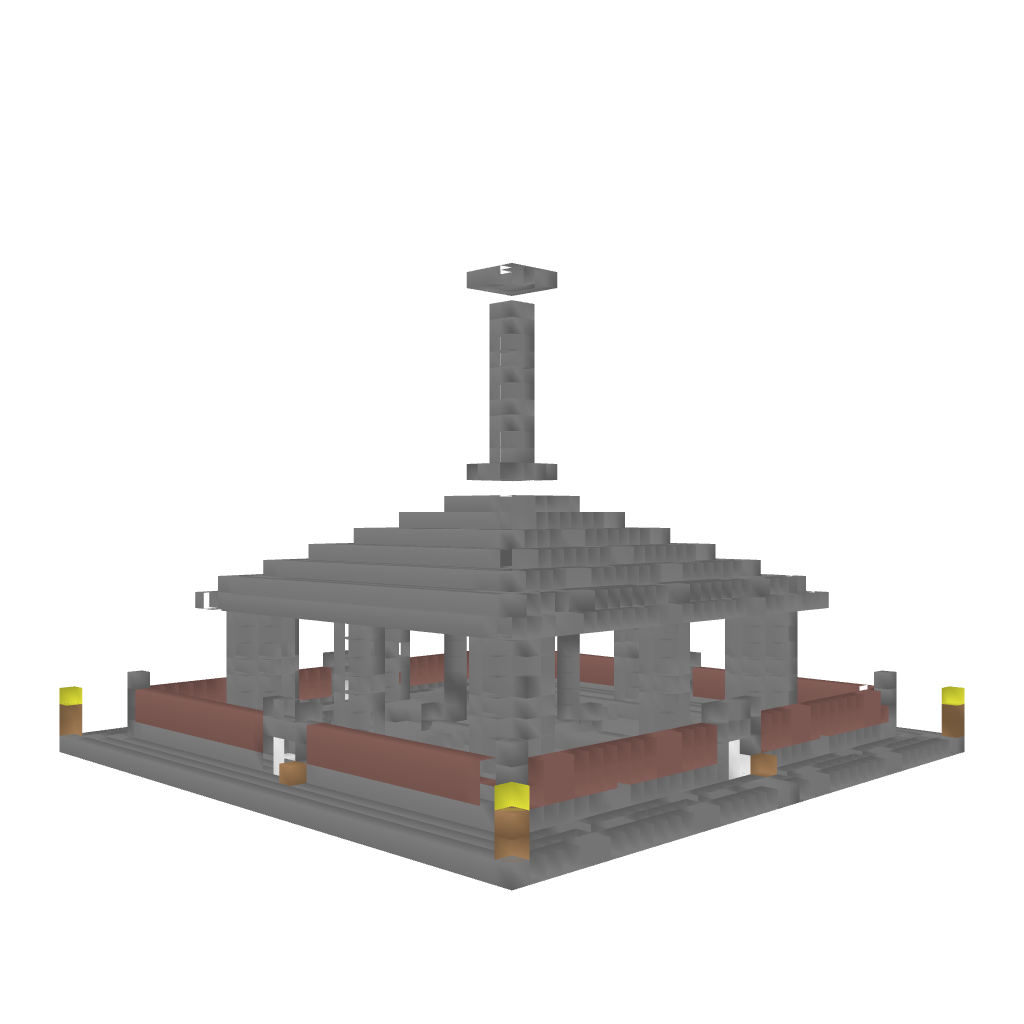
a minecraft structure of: Citadel bad low quality